Field crop: maize
Growth stage: 1
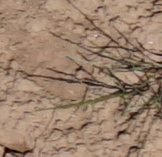
Species: lolium